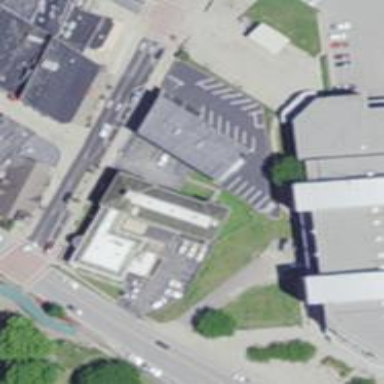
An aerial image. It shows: Commercial building that serves as courthouse.